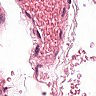
Metastatic tissue present: no